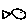
Label: fish